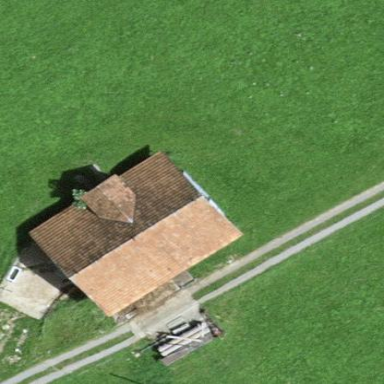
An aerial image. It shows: Gabled roof on farm auxiliary building.